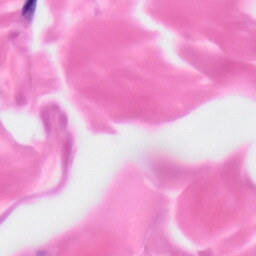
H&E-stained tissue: Skin